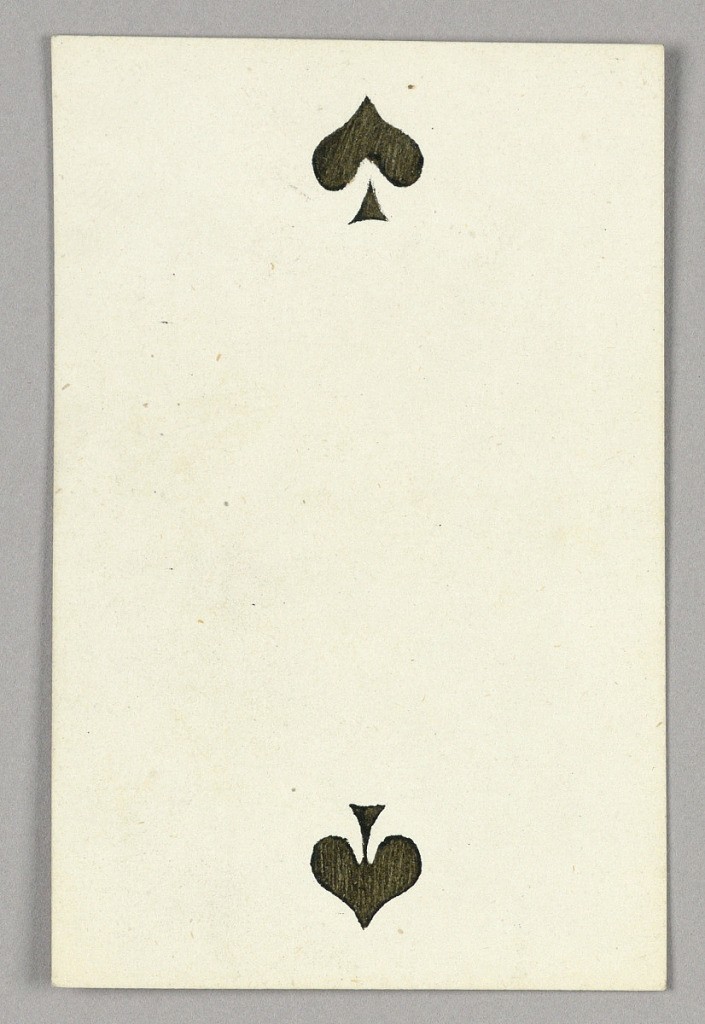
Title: Two of Spades from Set of "Jeu Imperial–Second Empire–Napoleon III" Playing Cards
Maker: B.P. Grimaud, Paris, France
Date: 1858
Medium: Lithograph on glazed paper
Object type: Playing Card
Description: Two of Spades from Set of "Jeu Imperial-Second Empire-Napoleon III" Playing Cards.